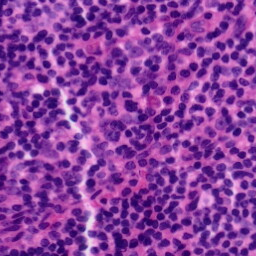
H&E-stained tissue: Tonsil